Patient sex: M
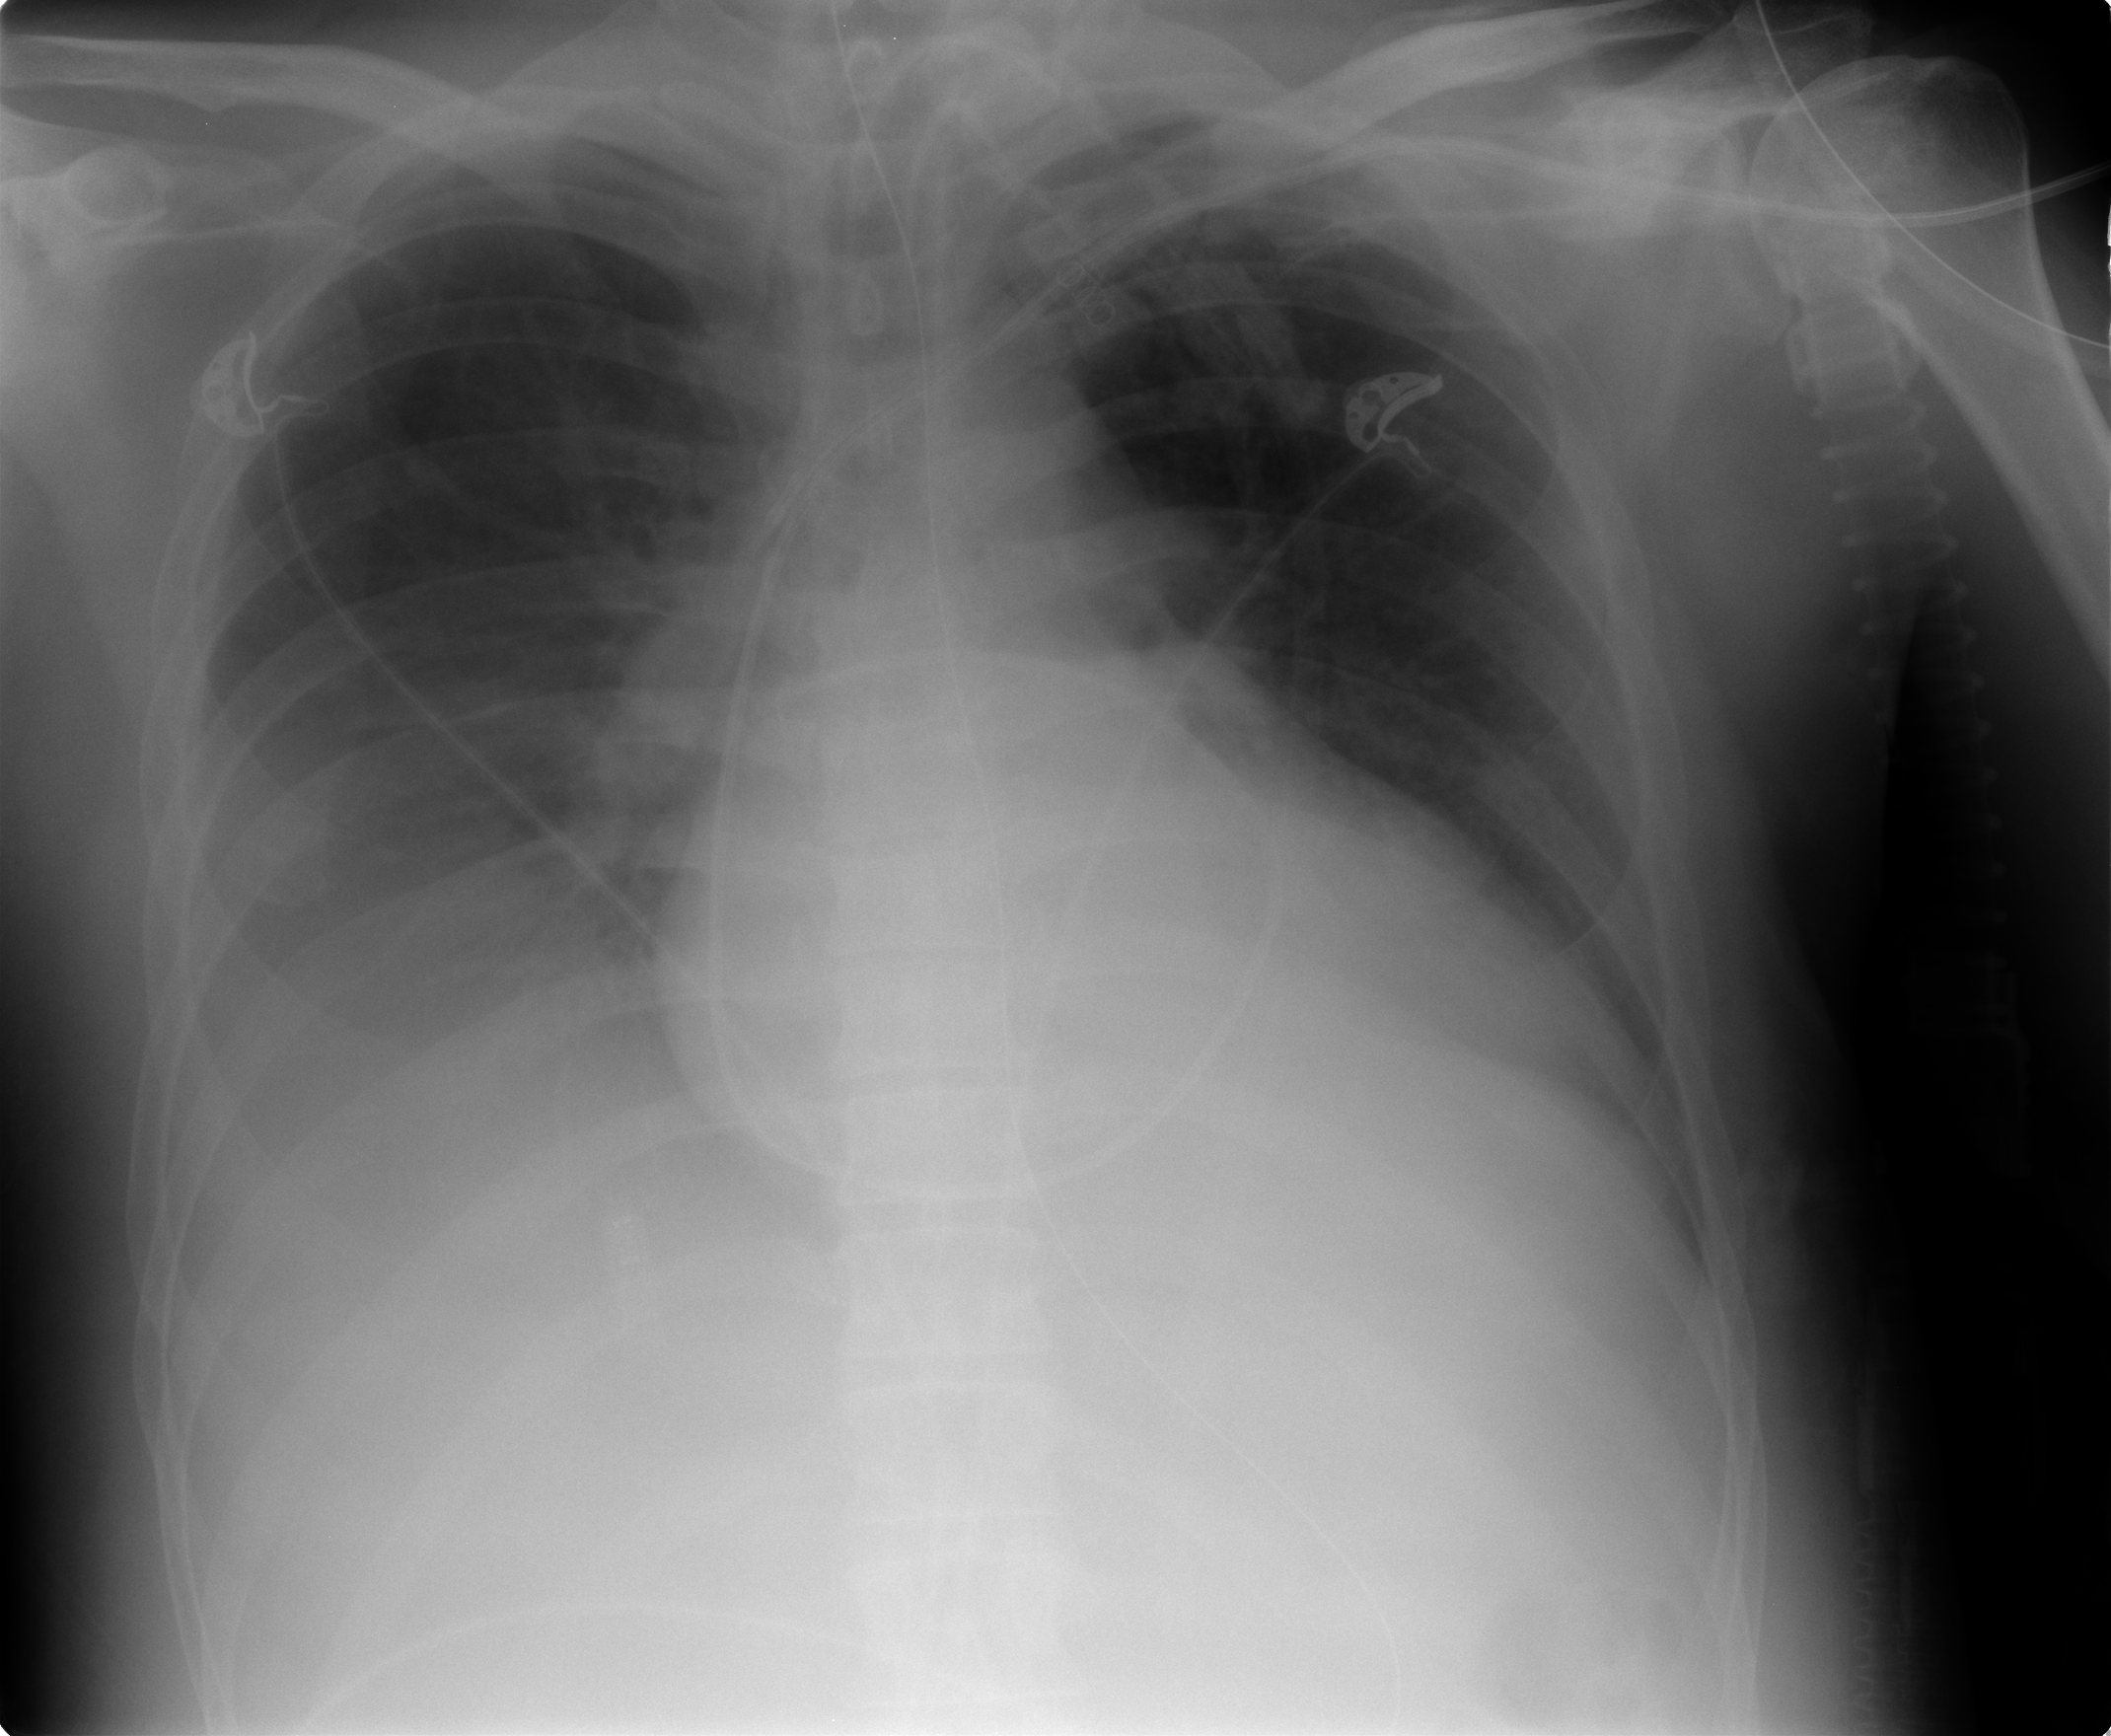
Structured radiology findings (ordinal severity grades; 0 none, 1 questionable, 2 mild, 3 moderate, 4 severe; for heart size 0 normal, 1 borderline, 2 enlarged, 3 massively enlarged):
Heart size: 2
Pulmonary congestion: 2
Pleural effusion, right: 2
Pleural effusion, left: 2
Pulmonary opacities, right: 2
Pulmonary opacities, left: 2
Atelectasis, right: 2
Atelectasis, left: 2